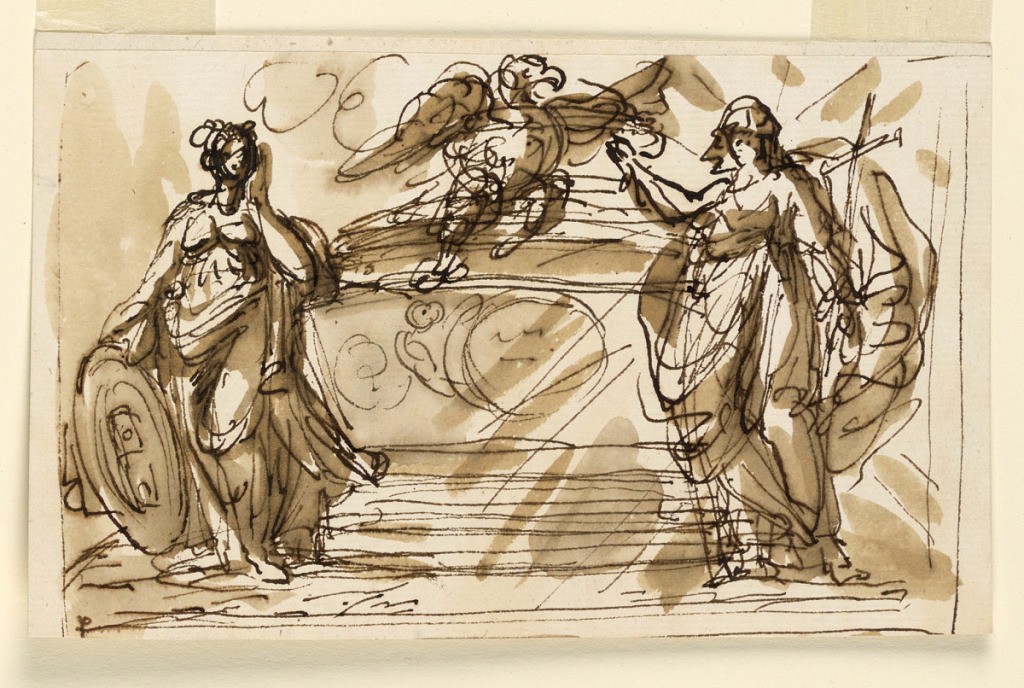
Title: Sarcophagus and allegorical figures
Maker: Giuseppe Barberi, Italian, 1746–1809
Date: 1746–1809
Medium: Pen and brown ink, brush and brown wash on off-white laid paper, lined
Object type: Drawing
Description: Sarcophagus and allegorical figures.